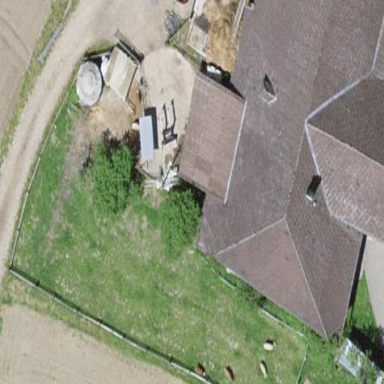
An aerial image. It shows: Farm building.